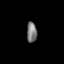
Tissue: prostate
Cell type: Fibroblasts
Senescence score: 0.7574
Nuclear area (px): 202
Mean DAPI intensity: 121.851